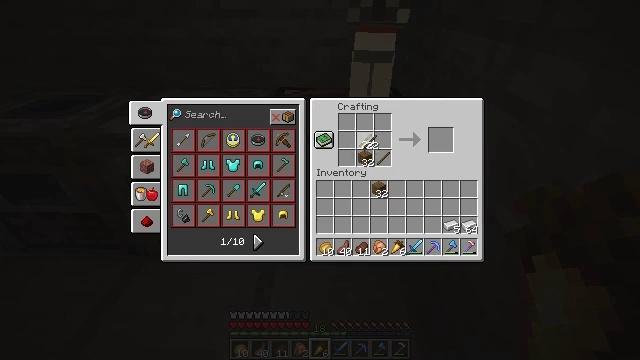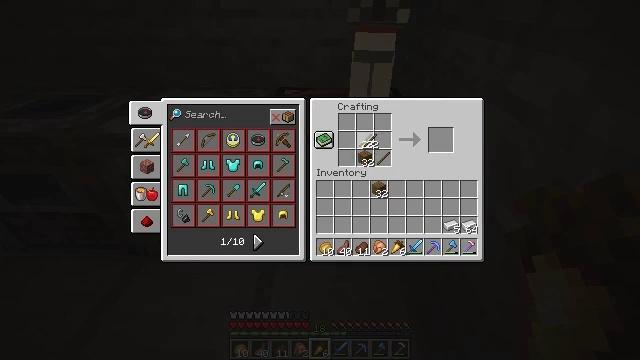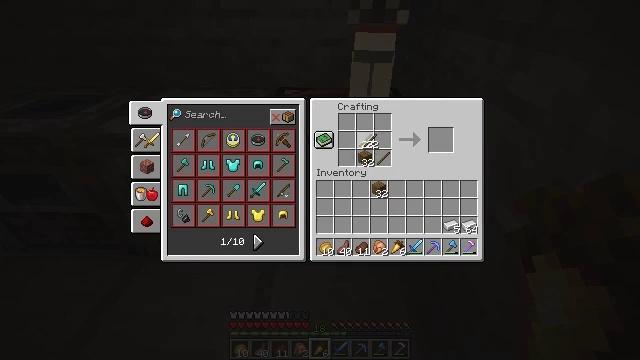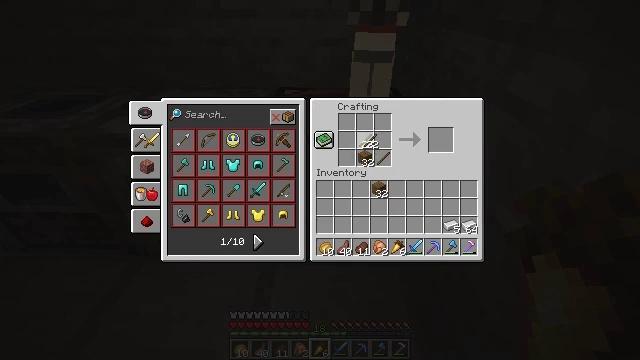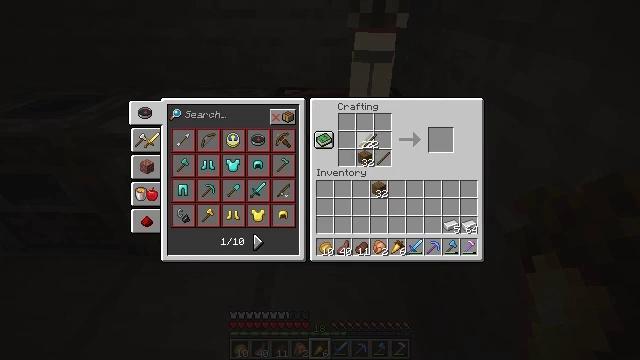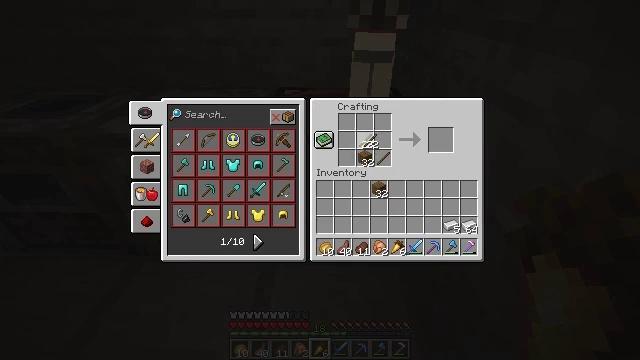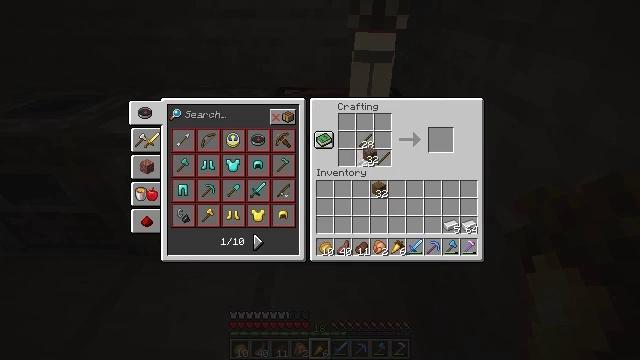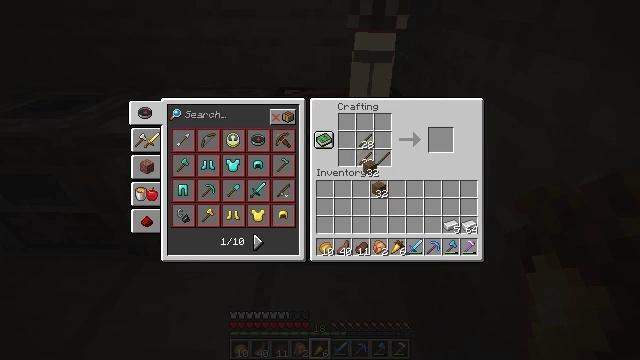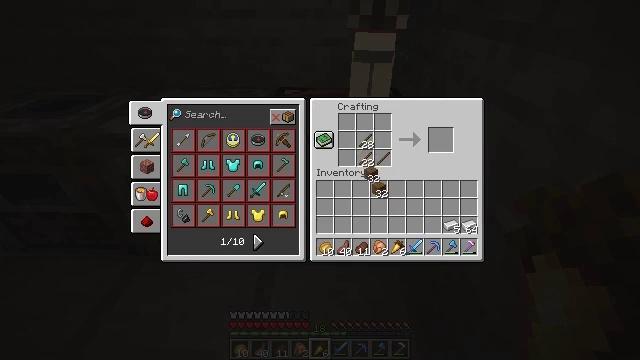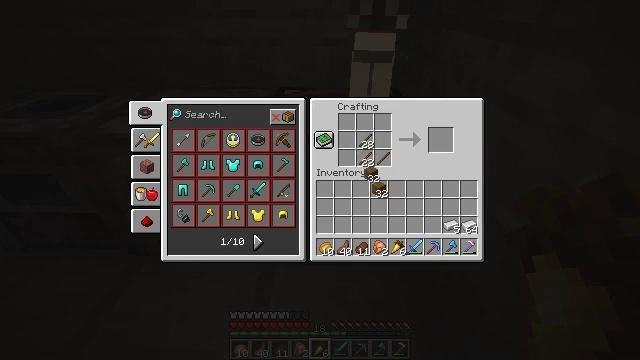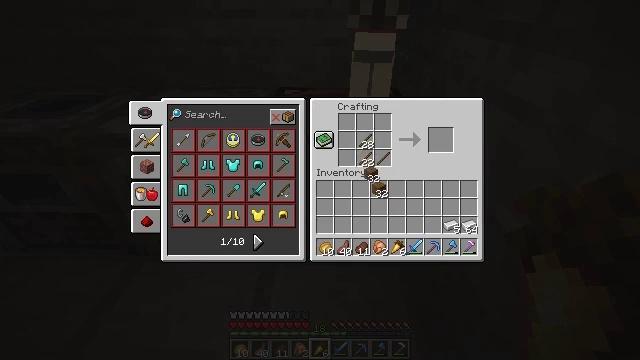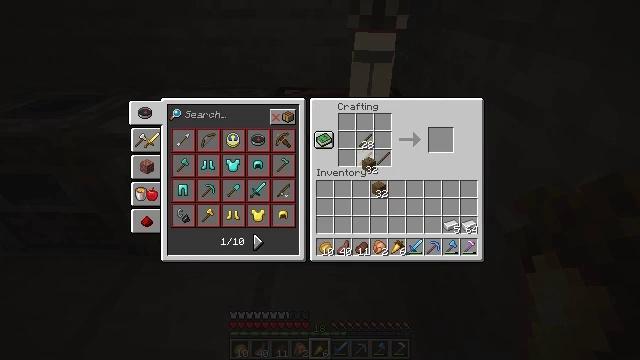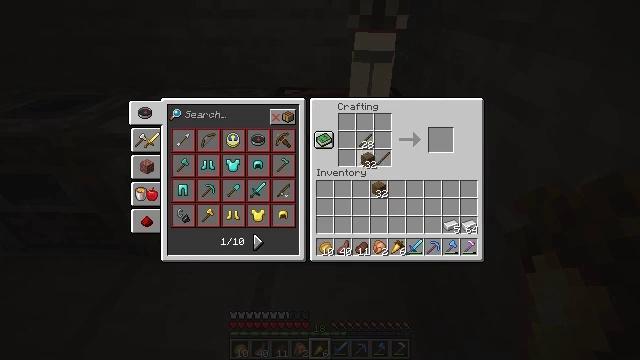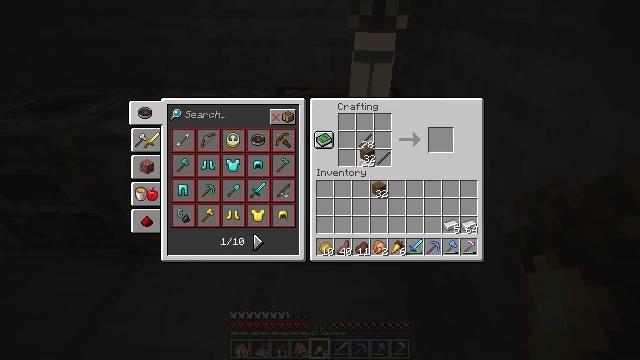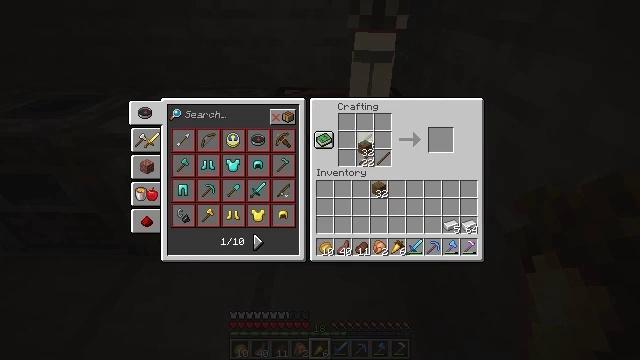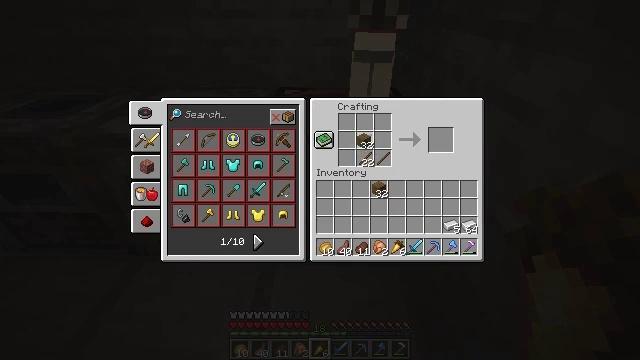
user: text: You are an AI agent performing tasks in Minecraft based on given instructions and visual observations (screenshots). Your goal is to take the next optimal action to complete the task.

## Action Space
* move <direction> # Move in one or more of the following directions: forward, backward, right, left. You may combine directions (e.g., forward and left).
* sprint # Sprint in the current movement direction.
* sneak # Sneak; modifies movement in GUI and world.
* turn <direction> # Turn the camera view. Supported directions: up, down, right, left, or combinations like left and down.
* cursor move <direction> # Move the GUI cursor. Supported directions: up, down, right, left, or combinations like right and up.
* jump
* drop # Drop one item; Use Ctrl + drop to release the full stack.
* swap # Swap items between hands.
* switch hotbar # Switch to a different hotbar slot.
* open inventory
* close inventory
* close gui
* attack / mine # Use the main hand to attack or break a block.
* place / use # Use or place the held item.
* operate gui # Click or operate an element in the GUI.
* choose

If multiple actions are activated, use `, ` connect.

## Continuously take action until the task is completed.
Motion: motion action
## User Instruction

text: Combine iron ingot, stick, and wooden plank to make a tripwire hook.
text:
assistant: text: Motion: no_op
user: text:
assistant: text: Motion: no_op
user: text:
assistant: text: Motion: use / place
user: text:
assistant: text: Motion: use / place
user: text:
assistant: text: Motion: use / place
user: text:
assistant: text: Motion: turn down
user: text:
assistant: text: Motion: turn down
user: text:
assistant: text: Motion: no_op
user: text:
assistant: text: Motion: no_op
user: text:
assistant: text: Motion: no_op
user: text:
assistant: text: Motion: turn up
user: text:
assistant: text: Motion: no_op
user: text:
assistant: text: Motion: no_op
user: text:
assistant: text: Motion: no_op
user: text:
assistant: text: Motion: no_op
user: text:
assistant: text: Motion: no_op
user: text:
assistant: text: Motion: no_op
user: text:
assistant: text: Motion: no_op
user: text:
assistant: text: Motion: use / place
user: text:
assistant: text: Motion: use / place
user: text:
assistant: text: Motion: no_op
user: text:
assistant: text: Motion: no_op
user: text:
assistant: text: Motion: no_op
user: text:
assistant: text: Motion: turn down
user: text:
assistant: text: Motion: turn down
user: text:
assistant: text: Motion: no_op
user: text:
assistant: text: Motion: no_op
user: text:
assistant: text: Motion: no_op
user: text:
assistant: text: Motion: no_op
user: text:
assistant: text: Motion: no_op